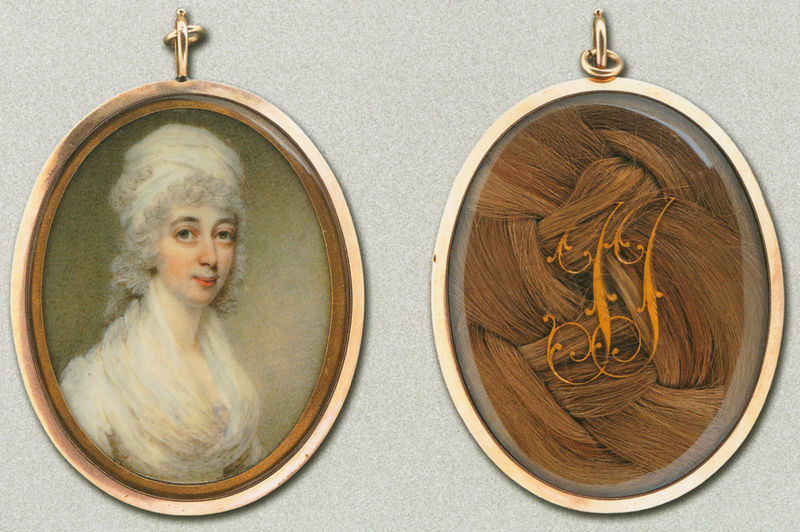
Titel: Dame in weißem Kleid;Goldkapsel,Rückseitig geflochtenes Haar und die Initialen JJ
Künstler: Edward Miles
Institution: Celle, Bomann-Museum
Schlagwörter: gemälde, weiß, gelb, mädchen, braun, busen, frau, frisur, haar, kleid, mund, nase, pastell, blick, dame, schal, tuch, augen, rahmen, portrait, haare, stoff, lippen, locken, renaissance, rokoko, seide, oval, perücke, zopf, edel, foto, medaillon, initialen, monogramm, initiale, initialien, anhänger, medallion, geflochten, naturalistisch, turban, ovale, insignien, tuck, boucher, vignette, eingelassen, ii, jj, srisur